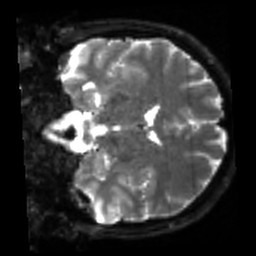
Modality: sbref
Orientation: coronal
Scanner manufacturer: siemens
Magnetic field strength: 3 T
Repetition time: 4 s
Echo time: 0.0594 s